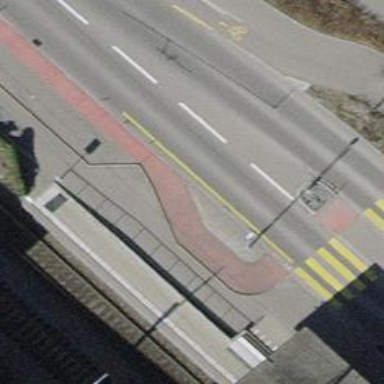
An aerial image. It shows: Asphalt cycleway.